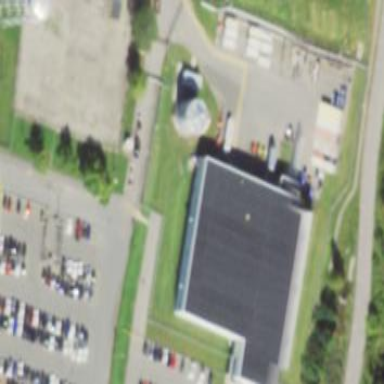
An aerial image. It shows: Industrial building.